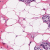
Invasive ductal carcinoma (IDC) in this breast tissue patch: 1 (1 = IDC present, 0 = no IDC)